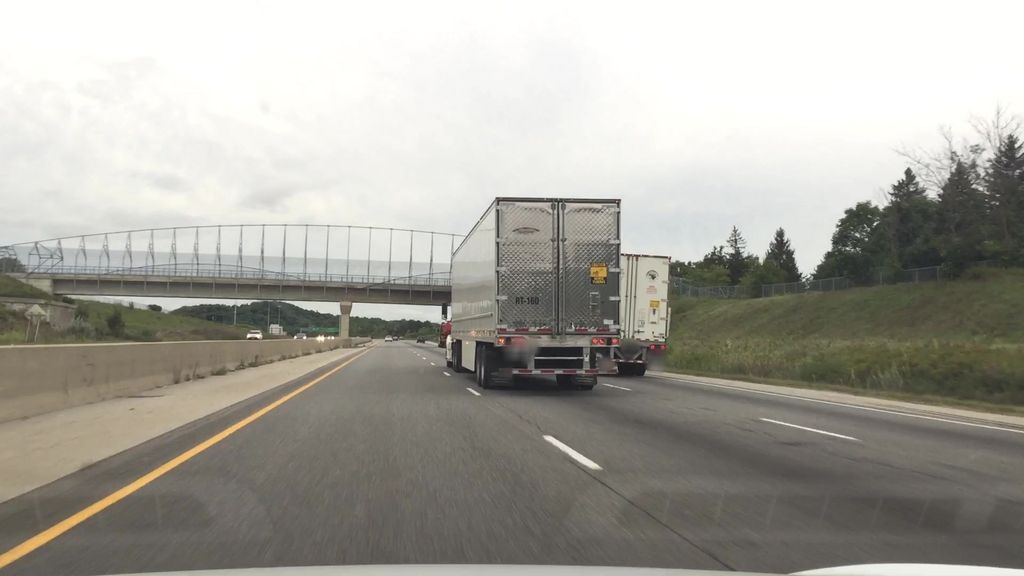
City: kitchener-waterloo